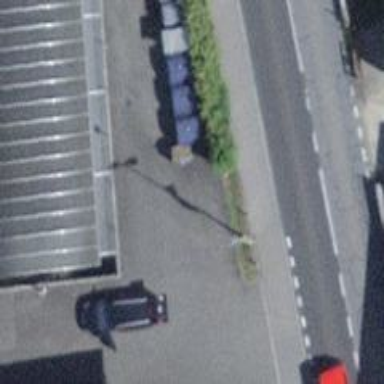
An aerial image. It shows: Hedge acting as barrier.